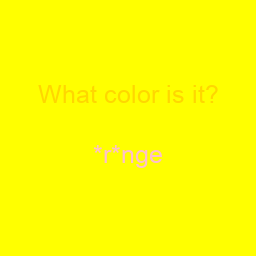
Color: pink
Color name shown: orange
Background color: yellow
Question text color: gold